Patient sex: M
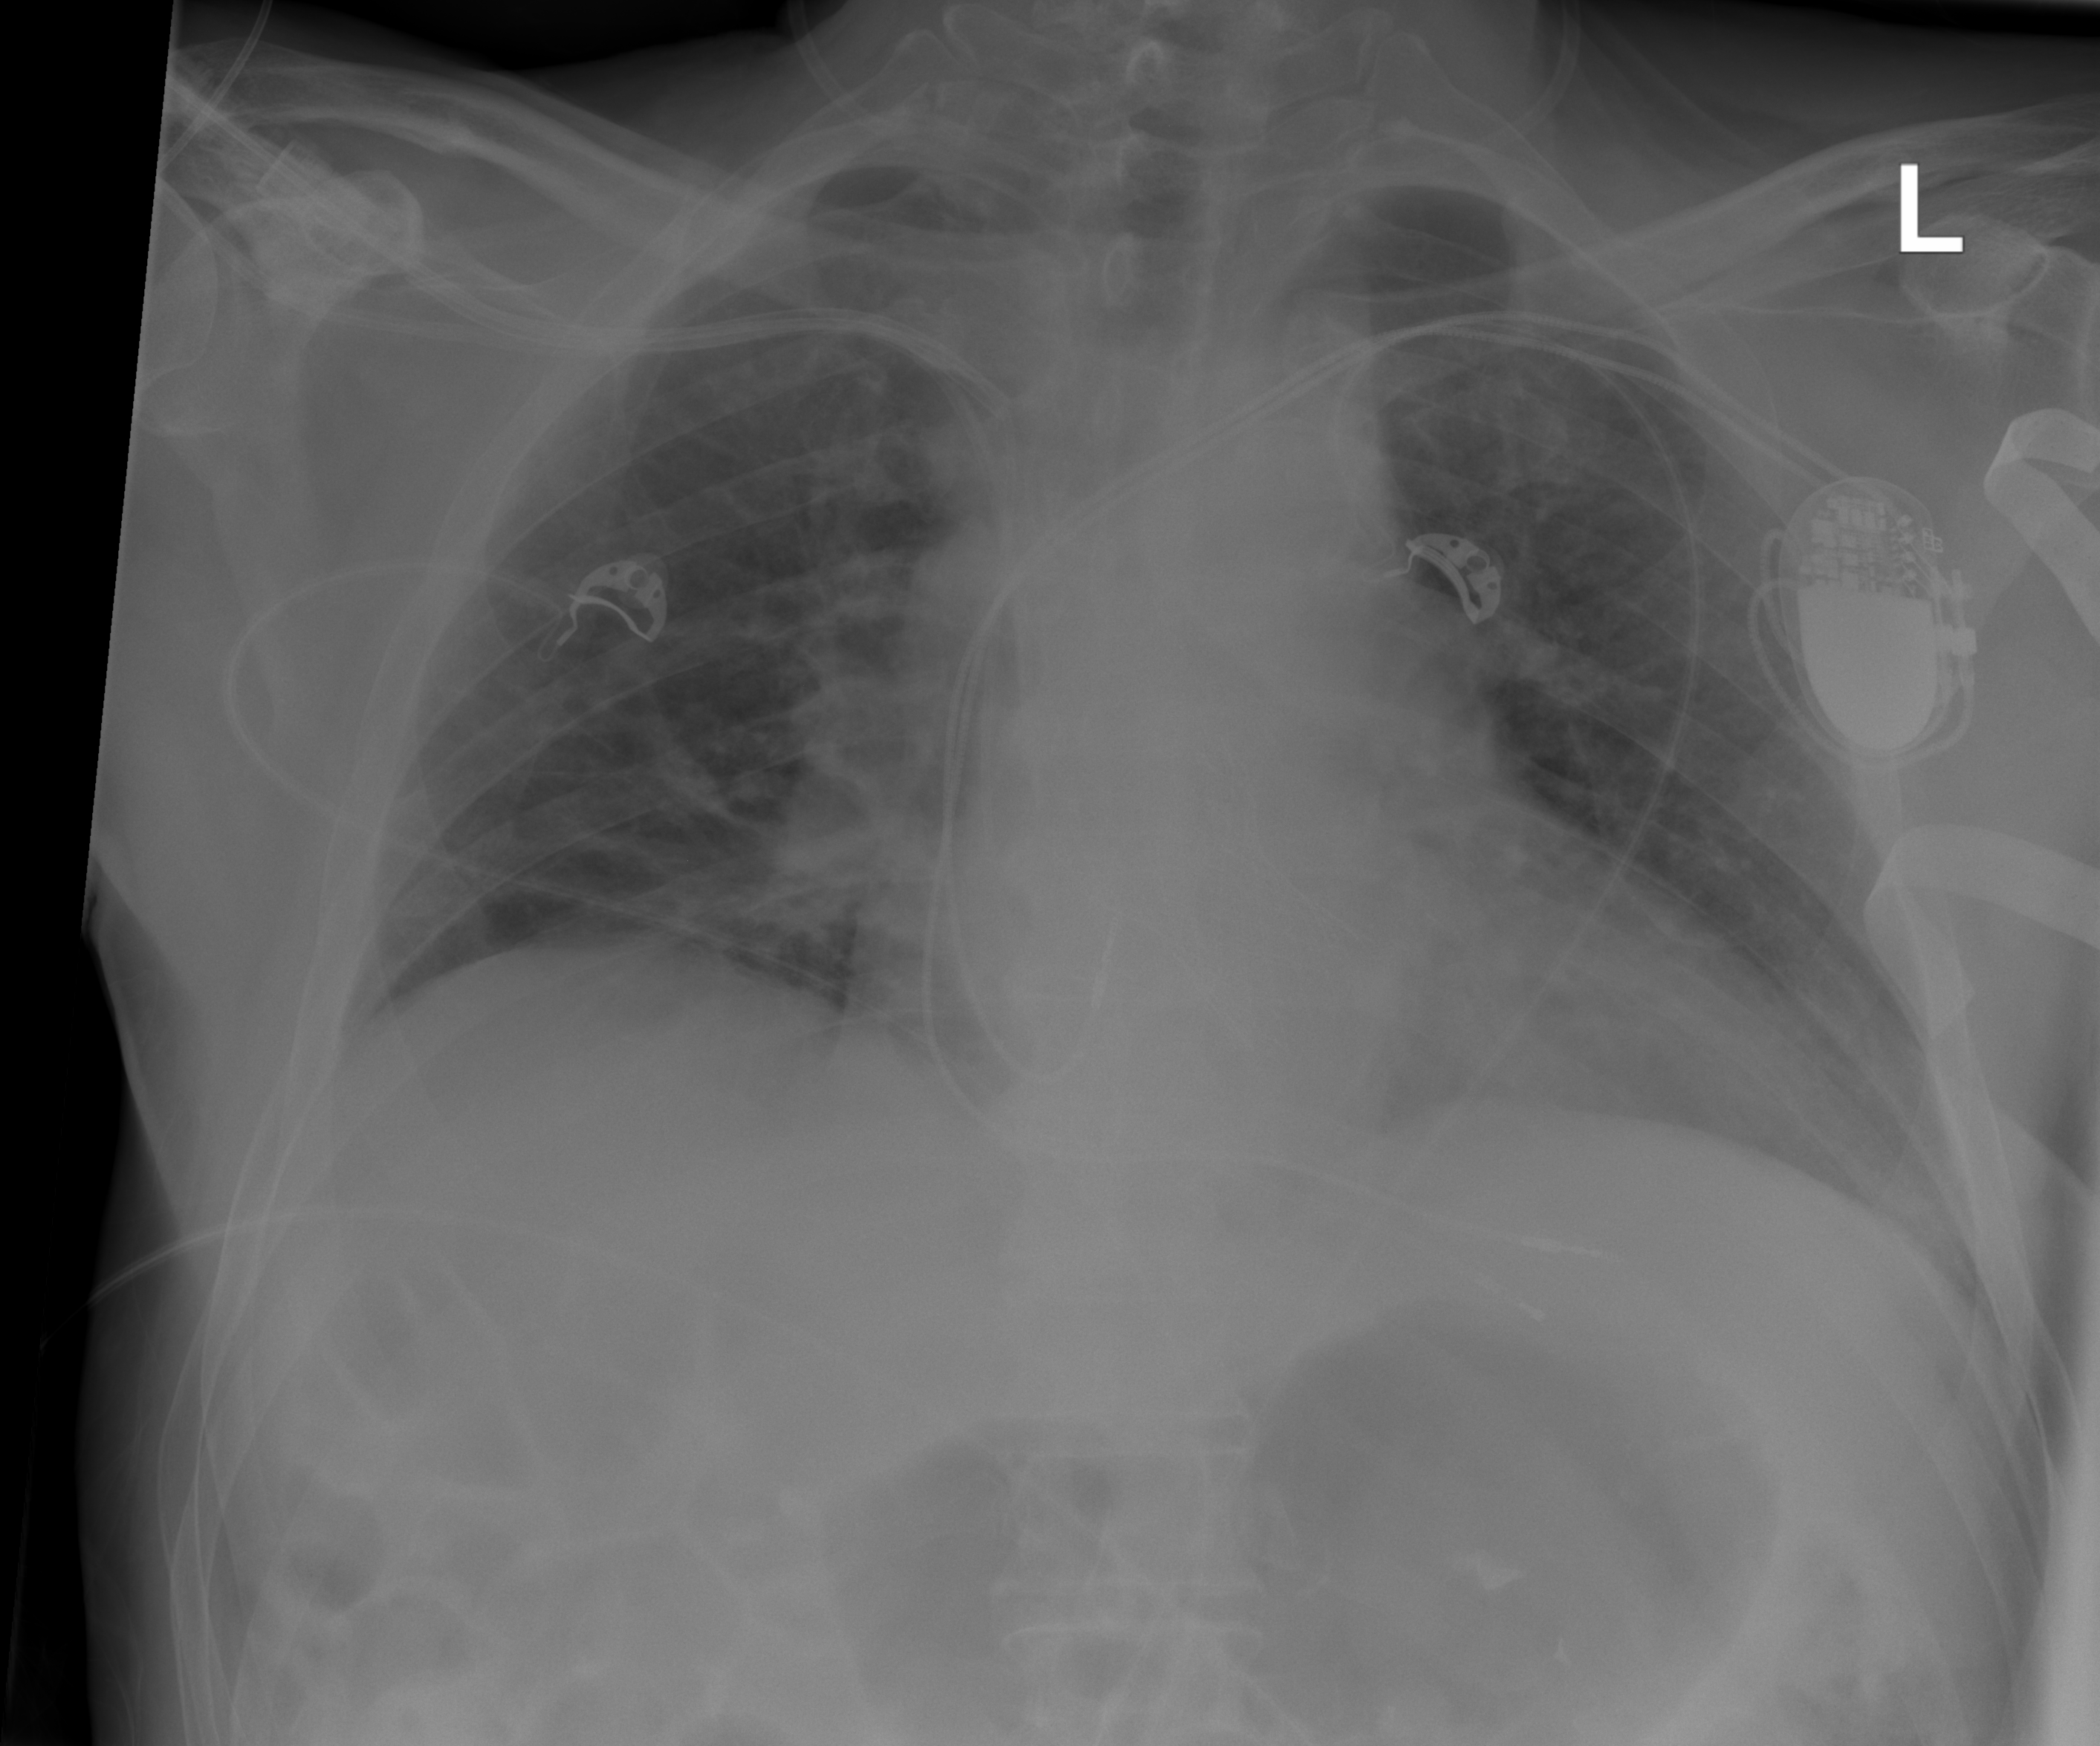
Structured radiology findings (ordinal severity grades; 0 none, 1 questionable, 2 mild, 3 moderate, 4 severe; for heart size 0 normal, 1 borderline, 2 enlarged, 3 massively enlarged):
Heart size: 2
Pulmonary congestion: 2
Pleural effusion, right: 0
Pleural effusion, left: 0
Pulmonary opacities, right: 0
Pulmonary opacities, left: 0
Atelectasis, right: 0
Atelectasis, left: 0